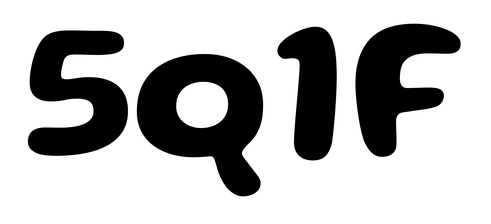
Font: Gluten_SemiBold